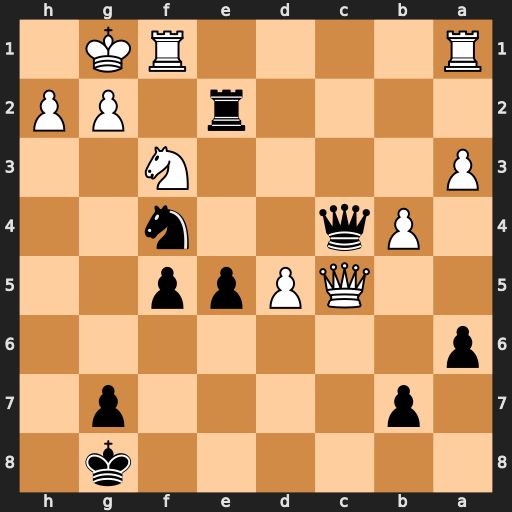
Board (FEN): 6k1/1p4p1/p7/2QPpp2/1Pq2n2/P4N2/4r1PP/R4RK1
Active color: b
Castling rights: -
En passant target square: -
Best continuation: Rxg2+ Kh1 Qe2 Qc8+ Kh7